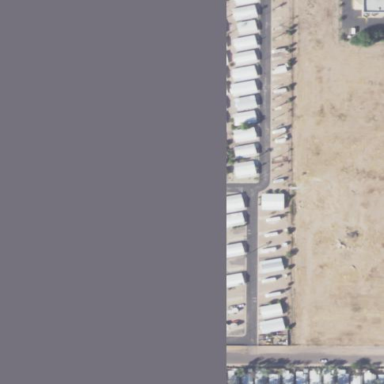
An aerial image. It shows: Residential area known as trailer park.